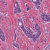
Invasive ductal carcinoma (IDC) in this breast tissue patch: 1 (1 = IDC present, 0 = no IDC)